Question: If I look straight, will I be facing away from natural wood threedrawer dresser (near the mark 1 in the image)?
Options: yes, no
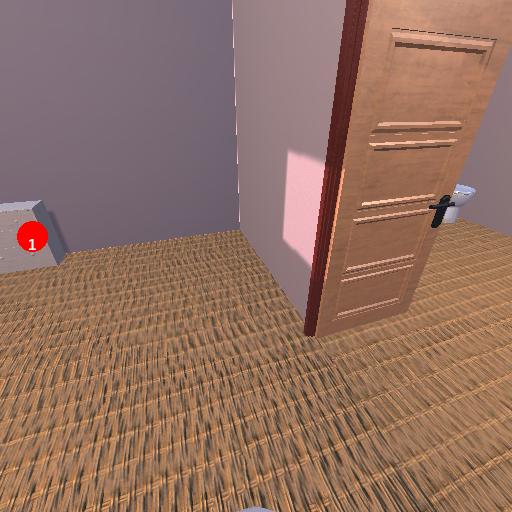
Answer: yes